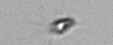
Label: Calciopappus